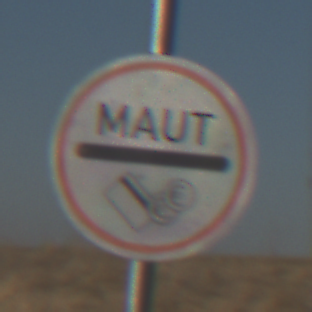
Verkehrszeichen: MautflichtigeStrecke
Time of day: MorningAfternoon
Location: Outdoor (Nature)
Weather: PartlyCloudy
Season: NotSpecified
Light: Natural